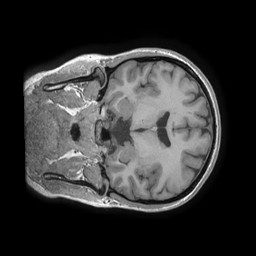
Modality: T1w
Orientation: coronal
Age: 32
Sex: female
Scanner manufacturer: ge
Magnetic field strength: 3 T
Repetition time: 0.007316 s
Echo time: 0.002816 s